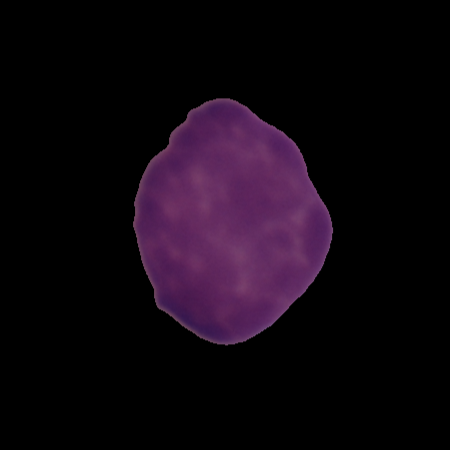
Label: healthy